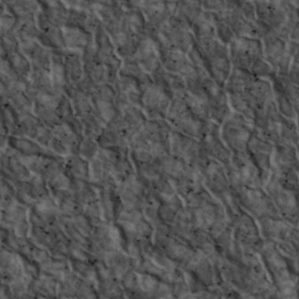
Label: non_frost